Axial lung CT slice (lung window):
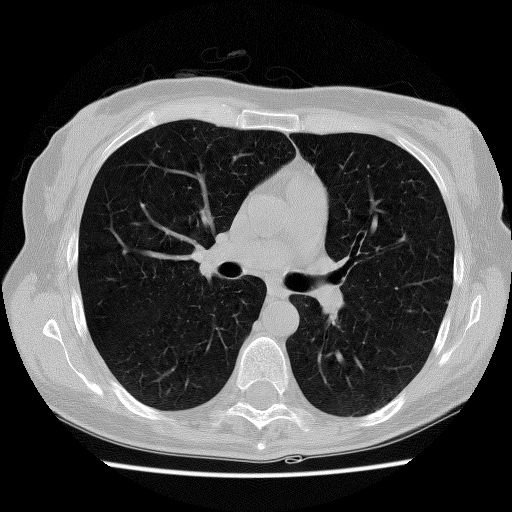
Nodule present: no